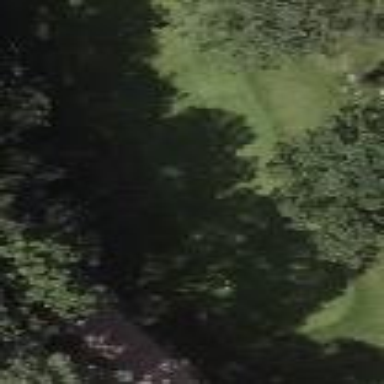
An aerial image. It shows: Golf tee.